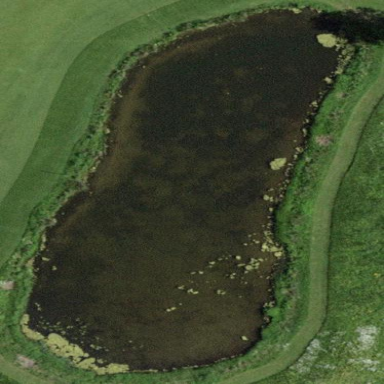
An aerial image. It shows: Serene pond surrounded by nature.